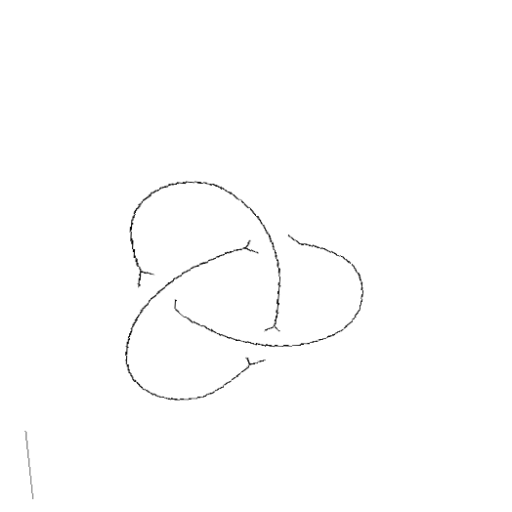
Crossing number: 3